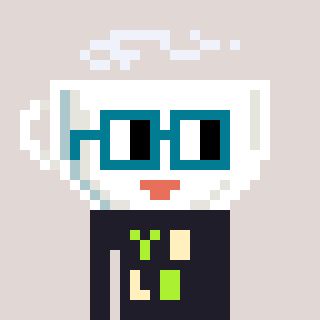
a pixel art character with square dark green glasses, a mug-shaped head and a grayscale-colored body on a warm background